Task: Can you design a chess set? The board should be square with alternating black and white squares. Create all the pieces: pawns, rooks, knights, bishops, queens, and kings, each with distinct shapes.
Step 1176:
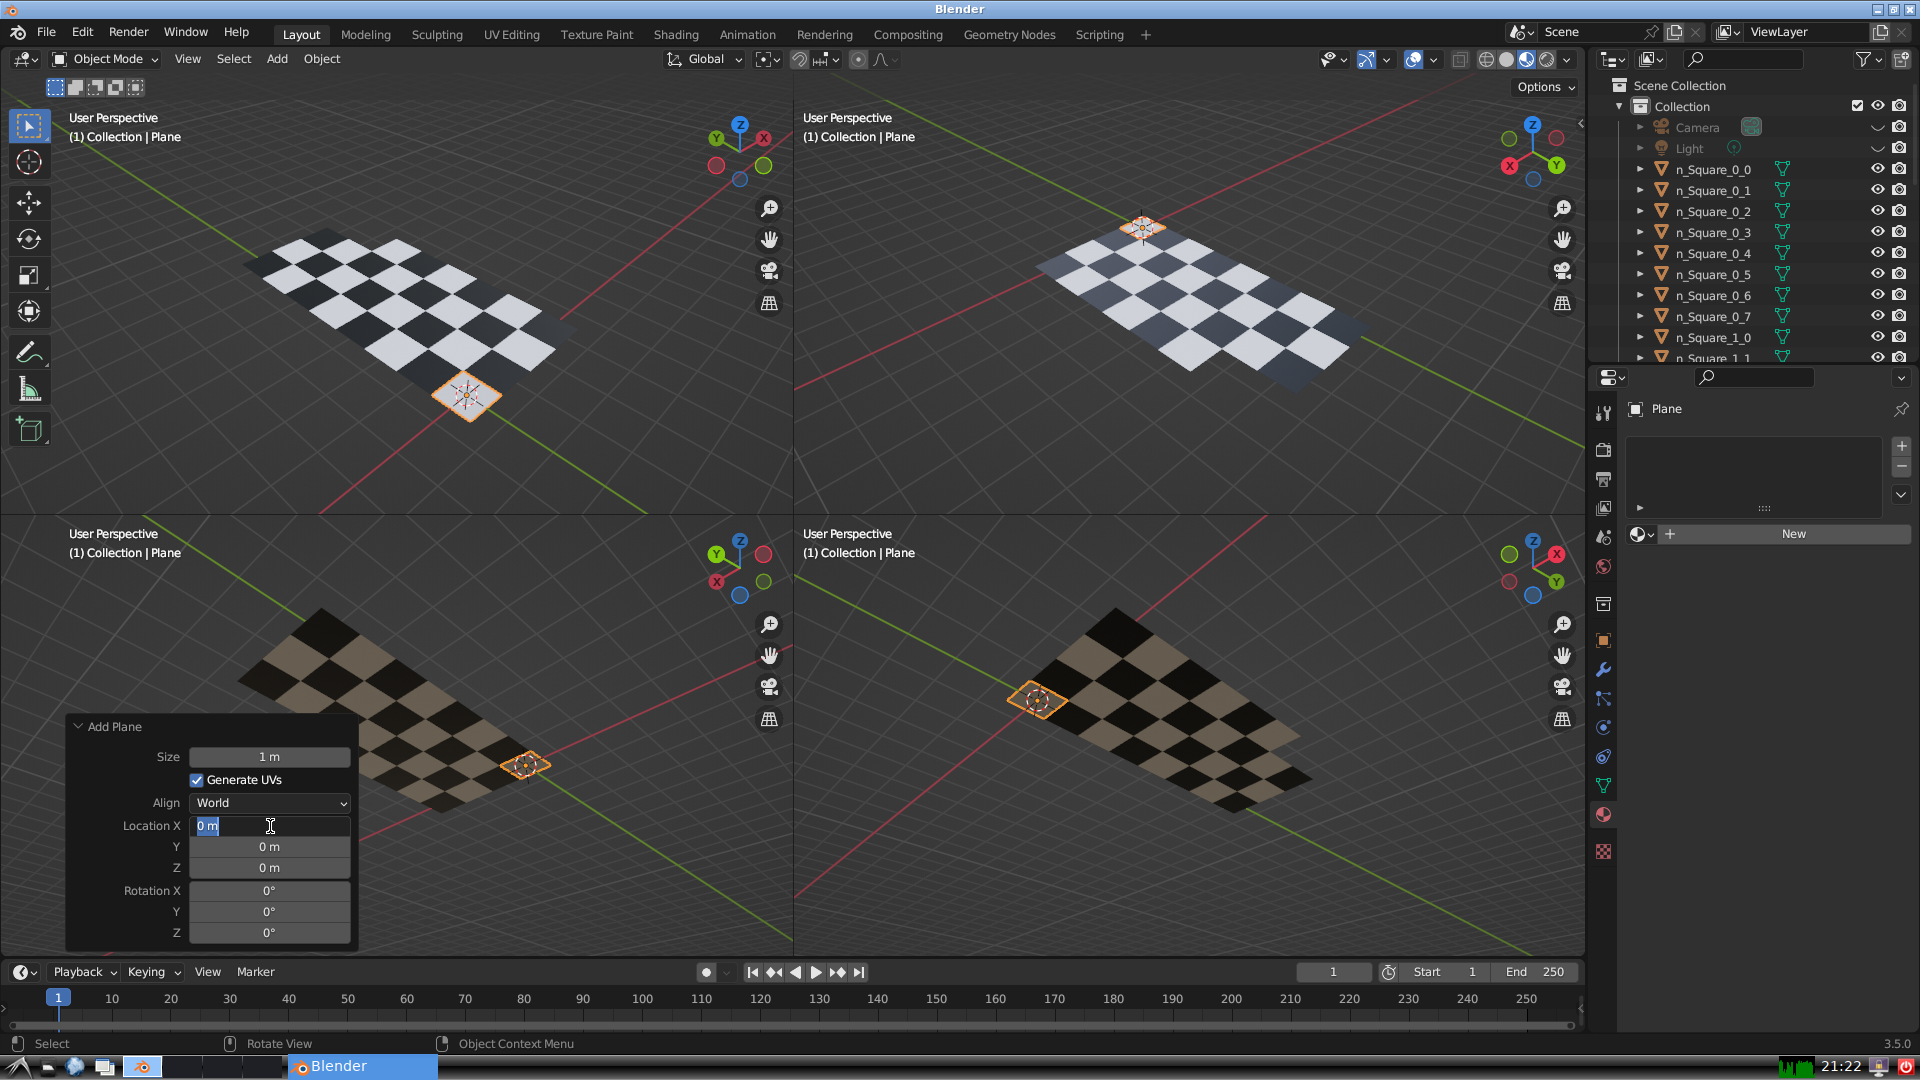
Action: input_text: 3.0